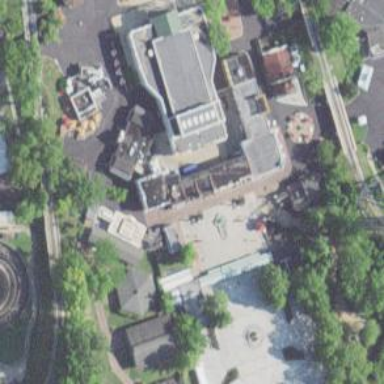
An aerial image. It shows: There is theatre building.